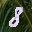
Label: 8